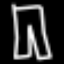
Label: pants